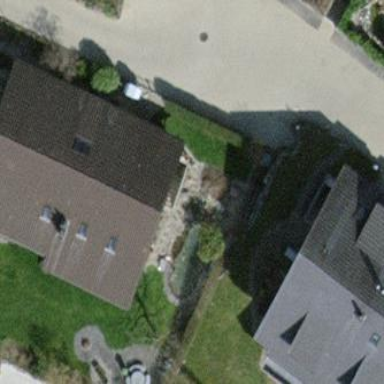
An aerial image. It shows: Detached building.